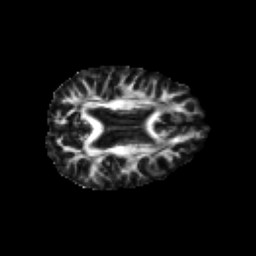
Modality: FA
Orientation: axial
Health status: healthy
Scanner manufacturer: philips
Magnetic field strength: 3 T
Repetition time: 6.964 s
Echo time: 0.092 s